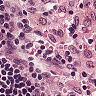
Metastatic tissue present: no